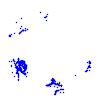
Particle: proton